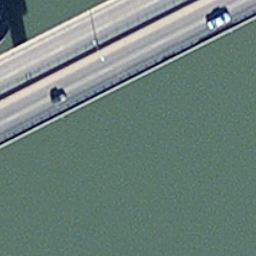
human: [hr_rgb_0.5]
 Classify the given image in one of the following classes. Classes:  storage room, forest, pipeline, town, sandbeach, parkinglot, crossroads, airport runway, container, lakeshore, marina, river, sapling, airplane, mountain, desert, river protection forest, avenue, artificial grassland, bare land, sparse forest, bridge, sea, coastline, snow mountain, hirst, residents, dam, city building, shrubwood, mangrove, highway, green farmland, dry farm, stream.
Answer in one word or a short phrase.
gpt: bridge